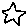
Label: star